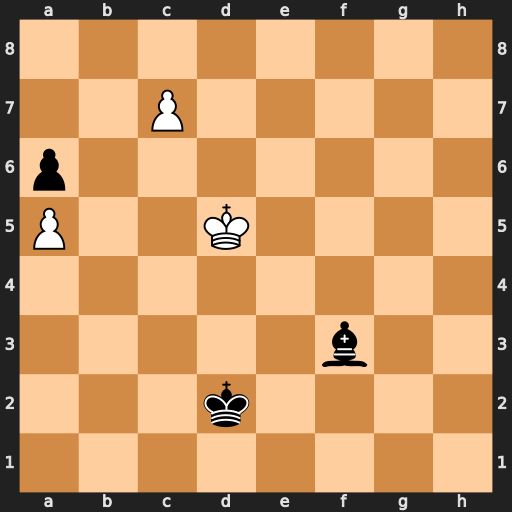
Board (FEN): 8/2P5/p7/P2K4/8/5b2/3k4/8
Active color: w
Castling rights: -
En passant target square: -
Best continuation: Kc5 Bb7 Kb6 Bc8 Ka7 Ke3 Kb8